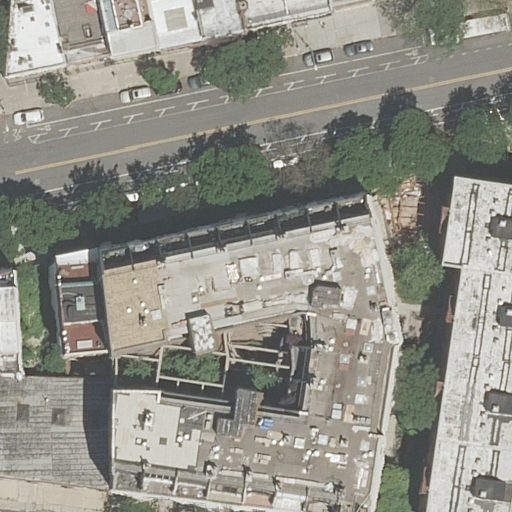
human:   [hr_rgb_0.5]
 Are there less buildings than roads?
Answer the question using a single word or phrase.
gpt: no

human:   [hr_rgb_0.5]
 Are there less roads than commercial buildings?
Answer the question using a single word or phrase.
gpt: no

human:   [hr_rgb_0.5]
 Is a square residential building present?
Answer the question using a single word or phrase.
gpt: no

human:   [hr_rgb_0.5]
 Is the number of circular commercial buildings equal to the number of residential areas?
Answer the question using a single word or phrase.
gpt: no

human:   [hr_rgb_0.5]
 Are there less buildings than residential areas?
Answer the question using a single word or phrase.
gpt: no

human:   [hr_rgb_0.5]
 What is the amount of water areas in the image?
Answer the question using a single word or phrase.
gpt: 0

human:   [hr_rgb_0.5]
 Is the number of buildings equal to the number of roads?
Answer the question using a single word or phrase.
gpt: no

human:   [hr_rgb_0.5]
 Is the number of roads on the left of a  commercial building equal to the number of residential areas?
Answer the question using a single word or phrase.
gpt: no

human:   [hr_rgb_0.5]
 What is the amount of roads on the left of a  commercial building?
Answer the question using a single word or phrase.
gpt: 0

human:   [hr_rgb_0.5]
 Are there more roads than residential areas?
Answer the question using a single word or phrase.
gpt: no

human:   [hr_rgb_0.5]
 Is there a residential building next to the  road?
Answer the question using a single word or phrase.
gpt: yes

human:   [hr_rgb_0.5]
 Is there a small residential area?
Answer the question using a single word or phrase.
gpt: no

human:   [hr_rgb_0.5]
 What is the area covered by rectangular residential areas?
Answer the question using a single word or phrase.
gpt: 1382m2

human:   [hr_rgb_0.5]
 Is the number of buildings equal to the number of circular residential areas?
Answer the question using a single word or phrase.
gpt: no

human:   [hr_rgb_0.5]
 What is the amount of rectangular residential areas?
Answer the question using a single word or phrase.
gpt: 1

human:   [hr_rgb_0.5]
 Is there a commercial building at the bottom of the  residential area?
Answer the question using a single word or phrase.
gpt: no

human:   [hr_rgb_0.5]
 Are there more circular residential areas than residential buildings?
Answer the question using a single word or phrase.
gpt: no

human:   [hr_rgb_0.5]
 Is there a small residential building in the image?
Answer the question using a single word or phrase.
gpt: yes

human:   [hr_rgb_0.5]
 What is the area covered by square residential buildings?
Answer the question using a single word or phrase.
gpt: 0m2

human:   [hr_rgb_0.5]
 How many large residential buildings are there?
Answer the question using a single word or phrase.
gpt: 2

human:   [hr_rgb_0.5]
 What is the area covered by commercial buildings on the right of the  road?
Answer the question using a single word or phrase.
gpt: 0m2

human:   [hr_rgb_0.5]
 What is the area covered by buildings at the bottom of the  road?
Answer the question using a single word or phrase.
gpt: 1099m2

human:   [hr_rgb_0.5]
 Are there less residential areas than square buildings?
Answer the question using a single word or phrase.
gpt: no

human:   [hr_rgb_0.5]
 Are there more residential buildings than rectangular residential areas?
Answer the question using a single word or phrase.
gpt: yes

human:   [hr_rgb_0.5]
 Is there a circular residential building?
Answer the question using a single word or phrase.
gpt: no

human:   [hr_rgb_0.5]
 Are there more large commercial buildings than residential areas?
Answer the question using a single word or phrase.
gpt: no

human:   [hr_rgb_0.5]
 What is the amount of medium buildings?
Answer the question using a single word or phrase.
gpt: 6

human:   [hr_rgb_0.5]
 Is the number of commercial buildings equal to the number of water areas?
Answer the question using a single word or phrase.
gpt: yes

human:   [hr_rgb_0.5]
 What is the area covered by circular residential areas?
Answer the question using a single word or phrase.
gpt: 0m2

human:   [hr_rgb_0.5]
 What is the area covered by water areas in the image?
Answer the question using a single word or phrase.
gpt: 0m2

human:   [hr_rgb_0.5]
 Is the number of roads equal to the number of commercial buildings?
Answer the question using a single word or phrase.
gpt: no

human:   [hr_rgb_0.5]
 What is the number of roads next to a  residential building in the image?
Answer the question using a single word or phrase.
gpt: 1

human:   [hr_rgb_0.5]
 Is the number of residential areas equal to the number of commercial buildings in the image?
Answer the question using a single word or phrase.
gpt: no

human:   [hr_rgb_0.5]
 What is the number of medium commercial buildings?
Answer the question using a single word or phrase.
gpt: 0

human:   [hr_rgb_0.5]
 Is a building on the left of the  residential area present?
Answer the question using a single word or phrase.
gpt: yes

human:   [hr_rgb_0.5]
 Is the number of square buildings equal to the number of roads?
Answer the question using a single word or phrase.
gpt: no